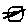
Label: hexagon